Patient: sex F, age 31
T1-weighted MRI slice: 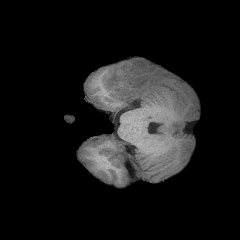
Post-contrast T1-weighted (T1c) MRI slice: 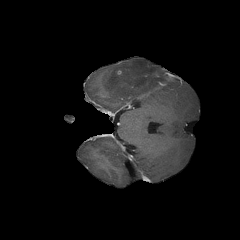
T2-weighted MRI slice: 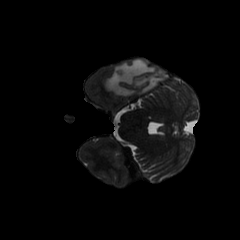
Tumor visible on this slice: yes
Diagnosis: Glioblastoma, IDH-wildtype
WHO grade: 4